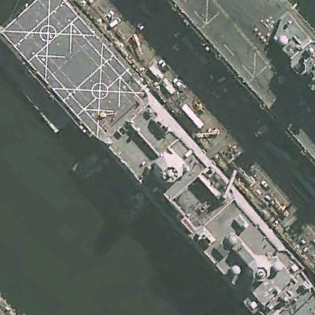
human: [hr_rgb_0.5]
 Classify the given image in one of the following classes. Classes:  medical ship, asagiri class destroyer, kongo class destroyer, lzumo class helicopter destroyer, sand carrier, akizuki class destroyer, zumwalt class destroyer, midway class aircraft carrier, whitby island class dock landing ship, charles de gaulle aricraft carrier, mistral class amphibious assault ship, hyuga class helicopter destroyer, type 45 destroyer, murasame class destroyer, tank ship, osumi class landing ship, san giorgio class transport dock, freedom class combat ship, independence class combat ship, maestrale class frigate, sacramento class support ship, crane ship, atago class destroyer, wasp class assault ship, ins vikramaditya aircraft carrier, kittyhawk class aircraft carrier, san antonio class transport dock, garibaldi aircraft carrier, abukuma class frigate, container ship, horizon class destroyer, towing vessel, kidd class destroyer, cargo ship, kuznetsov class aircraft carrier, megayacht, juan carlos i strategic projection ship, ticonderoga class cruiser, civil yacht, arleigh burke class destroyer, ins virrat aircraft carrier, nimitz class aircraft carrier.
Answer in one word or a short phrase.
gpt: San Antonio class transport dock